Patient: sex F, age 72
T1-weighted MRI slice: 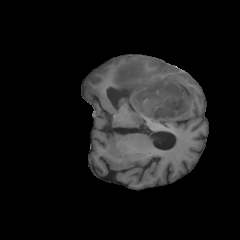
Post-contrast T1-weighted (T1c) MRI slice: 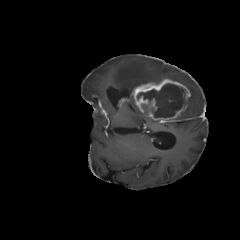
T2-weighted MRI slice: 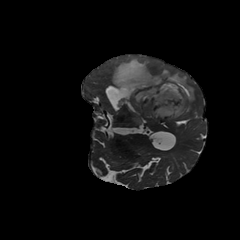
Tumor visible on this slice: yes
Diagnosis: Glioblastoma, IDH-wildtype
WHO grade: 4